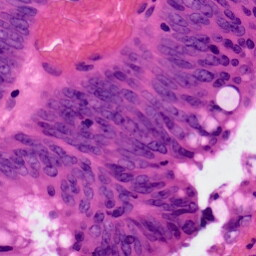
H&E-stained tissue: Colon